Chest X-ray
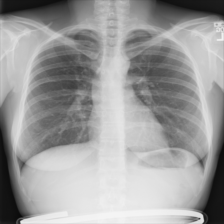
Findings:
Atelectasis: negative
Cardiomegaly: negative
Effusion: negative
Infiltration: positive
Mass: negative
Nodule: positive
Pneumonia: negative
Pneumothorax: negative
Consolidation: negative
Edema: negative
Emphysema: negative
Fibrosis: negative
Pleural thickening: negative
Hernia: negative